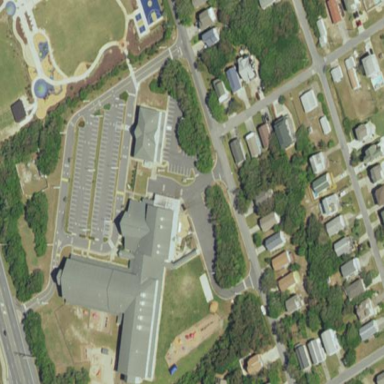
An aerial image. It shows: School building.